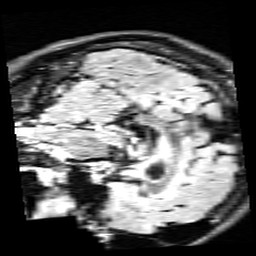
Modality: FLAIR
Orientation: sagittal
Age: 21
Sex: male
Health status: healthy
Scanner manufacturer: siemens
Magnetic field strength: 3 T
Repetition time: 9 s
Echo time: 0.088 s